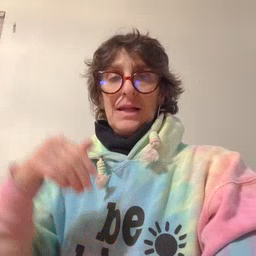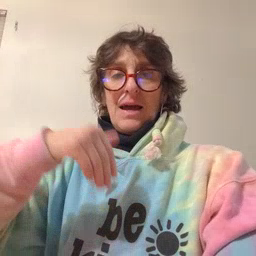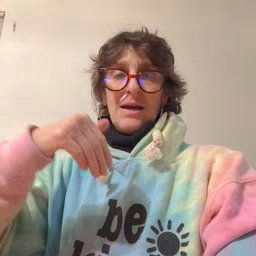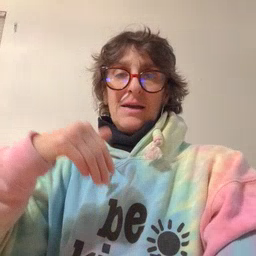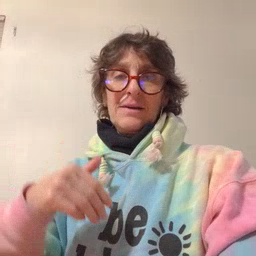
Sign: night